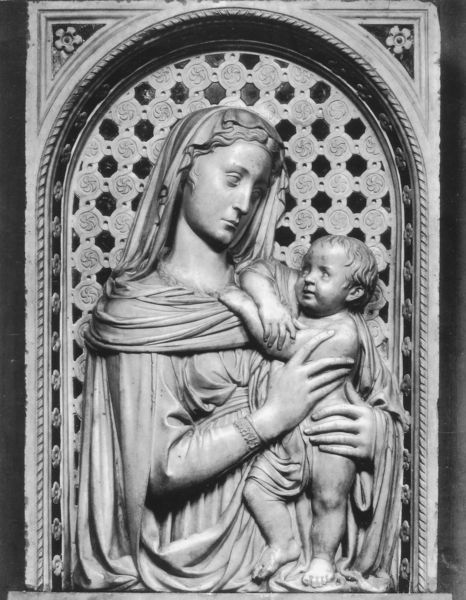
Titel: Madonna mit Kind
Künstler: Michelozzo
Institution: Florenz, Bargello
Schlagwörter: nackt, finger, frau, marmor, profil, blick, tuch, muster, arme, falten, halten, rahmen, stein, hände, gewand, kind, mutter, relief, liebe, bogen, rundbogen, kopftuch, glanz, ornamente, verzierung, oberkörper, rosette, christus, jesus, filigran, maria, madonna, hochrelief, jesuskind, relif, jesukind